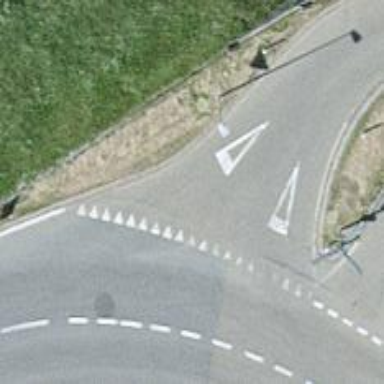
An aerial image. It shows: Road with "give way" sign.